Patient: sex M, age 71
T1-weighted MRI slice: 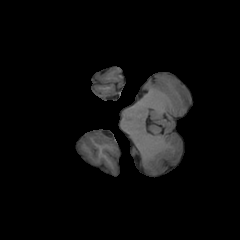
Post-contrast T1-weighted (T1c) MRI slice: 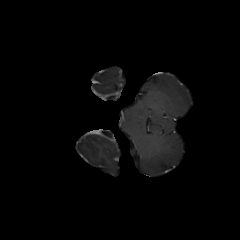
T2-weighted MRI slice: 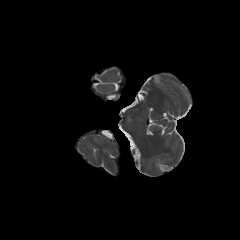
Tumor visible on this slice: no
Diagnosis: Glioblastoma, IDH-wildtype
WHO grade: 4